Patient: sex M, age 61
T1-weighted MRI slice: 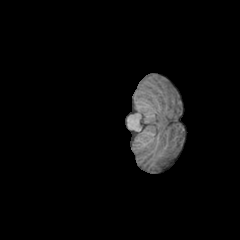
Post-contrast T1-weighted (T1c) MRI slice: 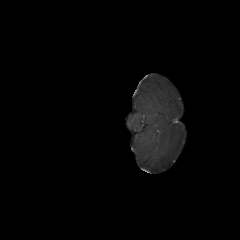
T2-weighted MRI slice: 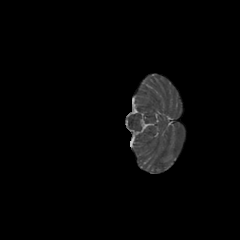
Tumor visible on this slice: no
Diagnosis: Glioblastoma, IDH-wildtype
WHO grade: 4